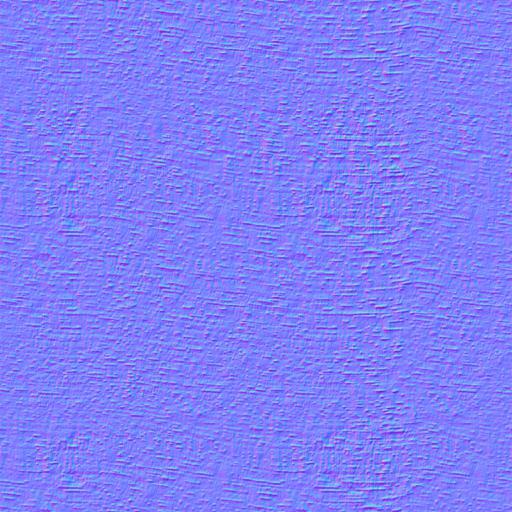
grey pale raw rough wood wooden